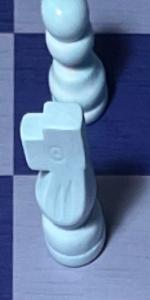
Label: Knight_White